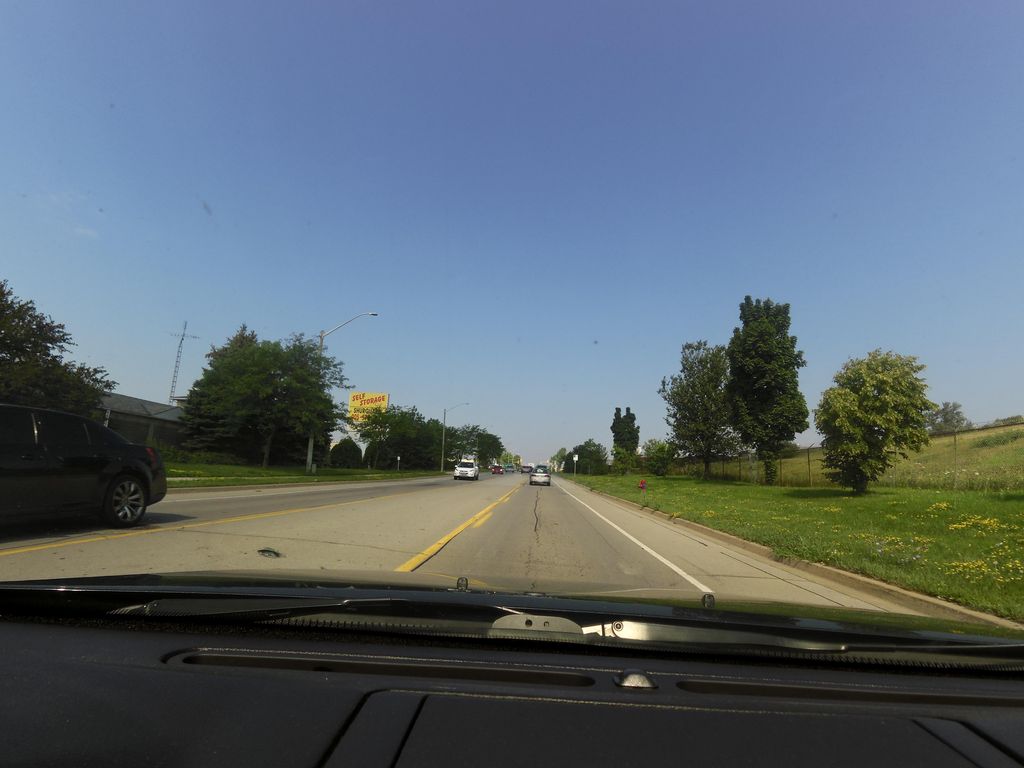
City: hamilton